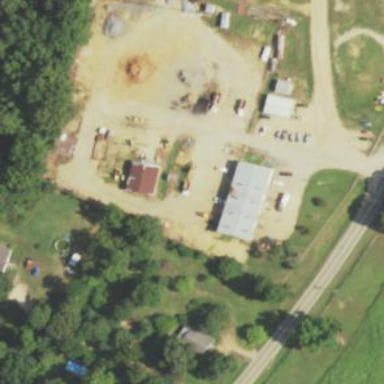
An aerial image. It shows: Waste transfer station.